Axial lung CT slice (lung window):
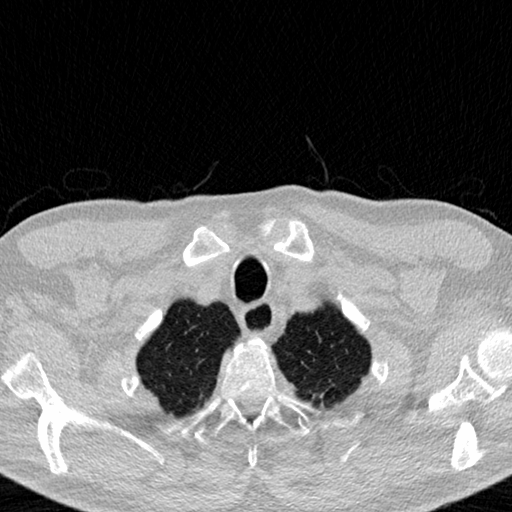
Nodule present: no